Question: Count the number of objects in the diagram.
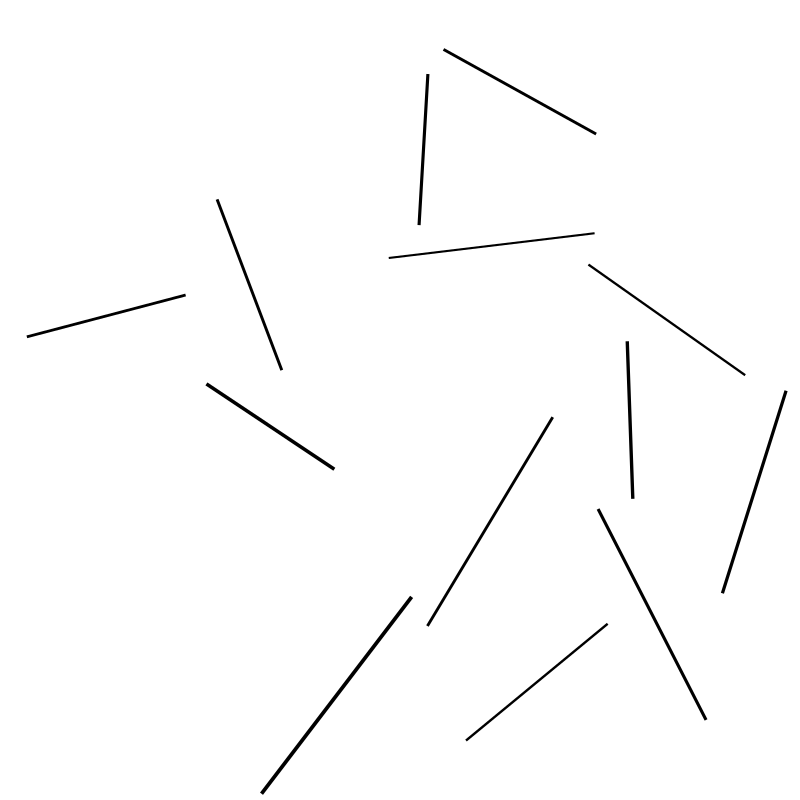
Answer: 13